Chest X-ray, AP view. Patient: 64 years old, sex M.
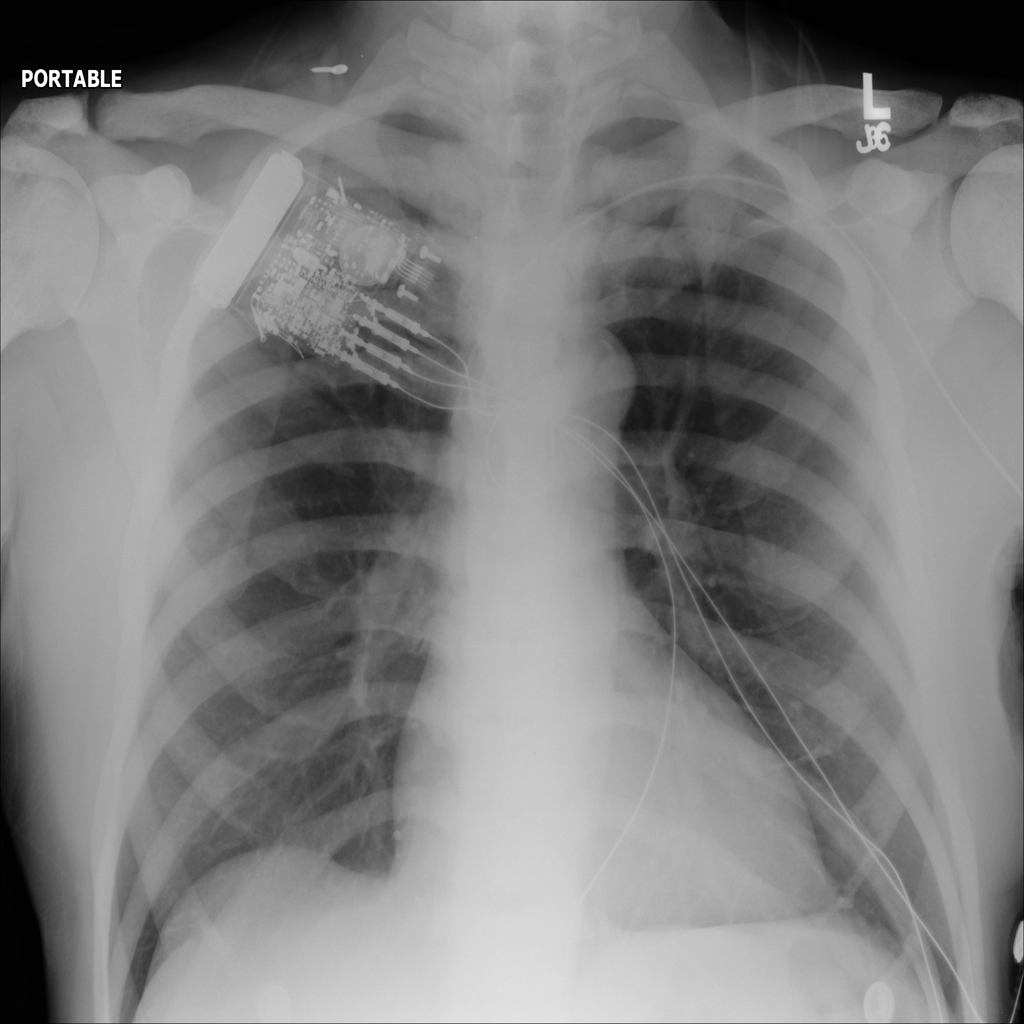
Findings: No Finding